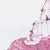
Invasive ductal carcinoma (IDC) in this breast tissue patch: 0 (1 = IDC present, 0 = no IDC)